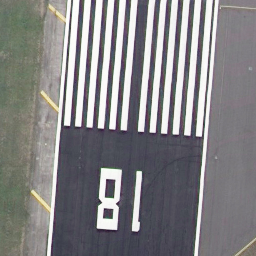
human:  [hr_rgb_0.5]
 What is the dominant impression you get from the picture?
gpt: runway